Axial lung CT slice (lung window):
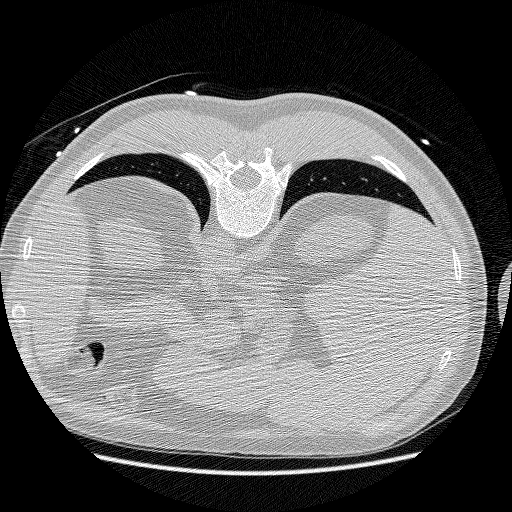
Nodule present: no